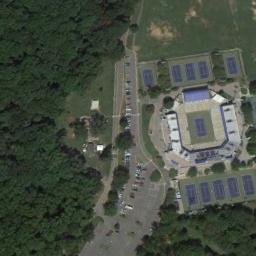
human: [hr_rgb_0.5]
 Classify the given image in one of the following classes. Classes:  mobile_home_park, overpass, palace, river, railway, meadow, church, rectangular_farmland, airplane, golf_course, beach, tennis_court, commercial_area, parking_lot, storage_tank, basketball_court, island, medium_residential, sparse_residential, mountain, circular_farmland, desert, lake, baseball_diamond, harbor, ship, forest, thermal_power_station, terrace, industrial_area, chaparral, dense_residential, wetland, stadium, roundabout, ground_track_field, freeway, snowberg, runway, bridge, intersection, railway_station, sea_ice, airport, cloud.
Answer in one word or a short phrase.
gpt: stadium